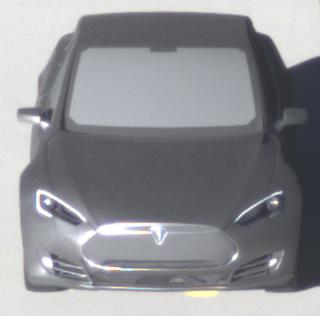
Make: Tesla
Model: Model S 60
Detailed model: Model S
Model produced from: 2013/10
Model produced until: 2014/10
Doors: 5
Color: gray
Road condition: dry road
Daytime: morning or afternoon
Contrast: high contrast